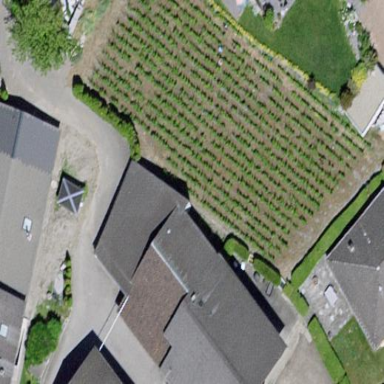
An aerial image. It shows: Vineyard.